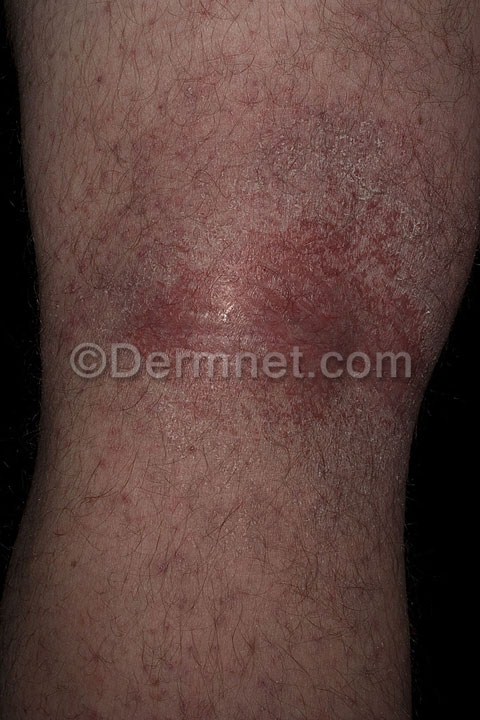
Disease: Atopic Dermatitis Photos